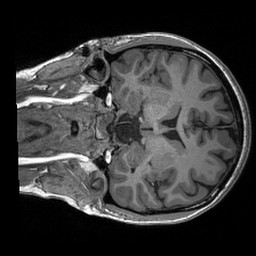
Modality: T1w
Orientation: coronal
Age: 20
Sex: female
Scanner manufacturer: siemens
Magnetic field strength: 3 T
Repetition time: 2.4 s
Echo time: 0.00191 s